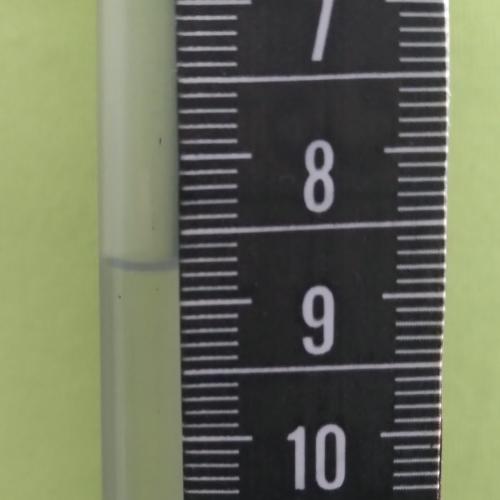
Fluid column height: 8.7 cm